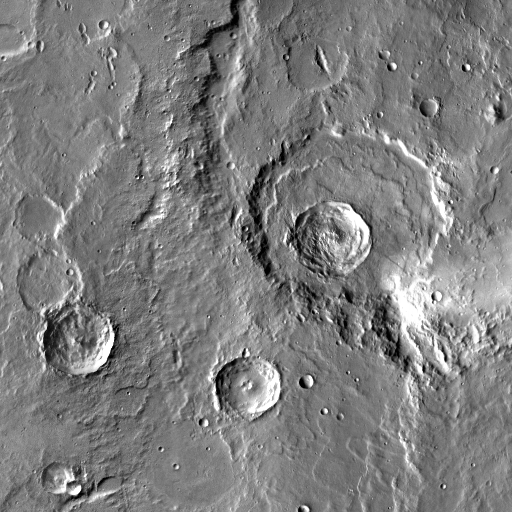
Crater classes present: Background, Other, Layered, Buried, Secondary